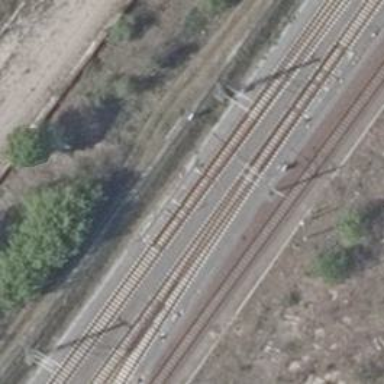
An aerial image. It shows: Railway switch with the turnout on the right side.